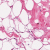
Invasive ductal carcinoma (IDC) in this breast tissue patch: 0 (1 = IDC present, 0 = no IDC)